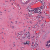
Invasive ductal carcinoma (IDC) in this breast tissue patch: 0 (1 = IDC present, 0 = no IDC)